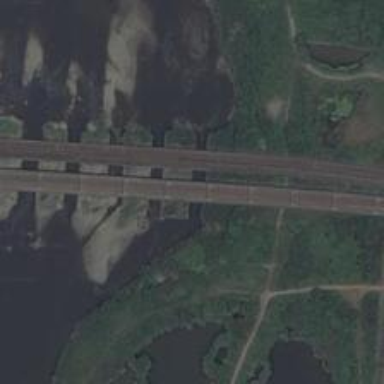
The bridge, which is located on the river, is the main road on both sides of the river .